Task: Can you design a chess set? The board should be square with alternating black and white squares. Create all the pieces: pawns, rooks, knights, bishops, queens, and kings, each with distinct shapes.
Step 5473:
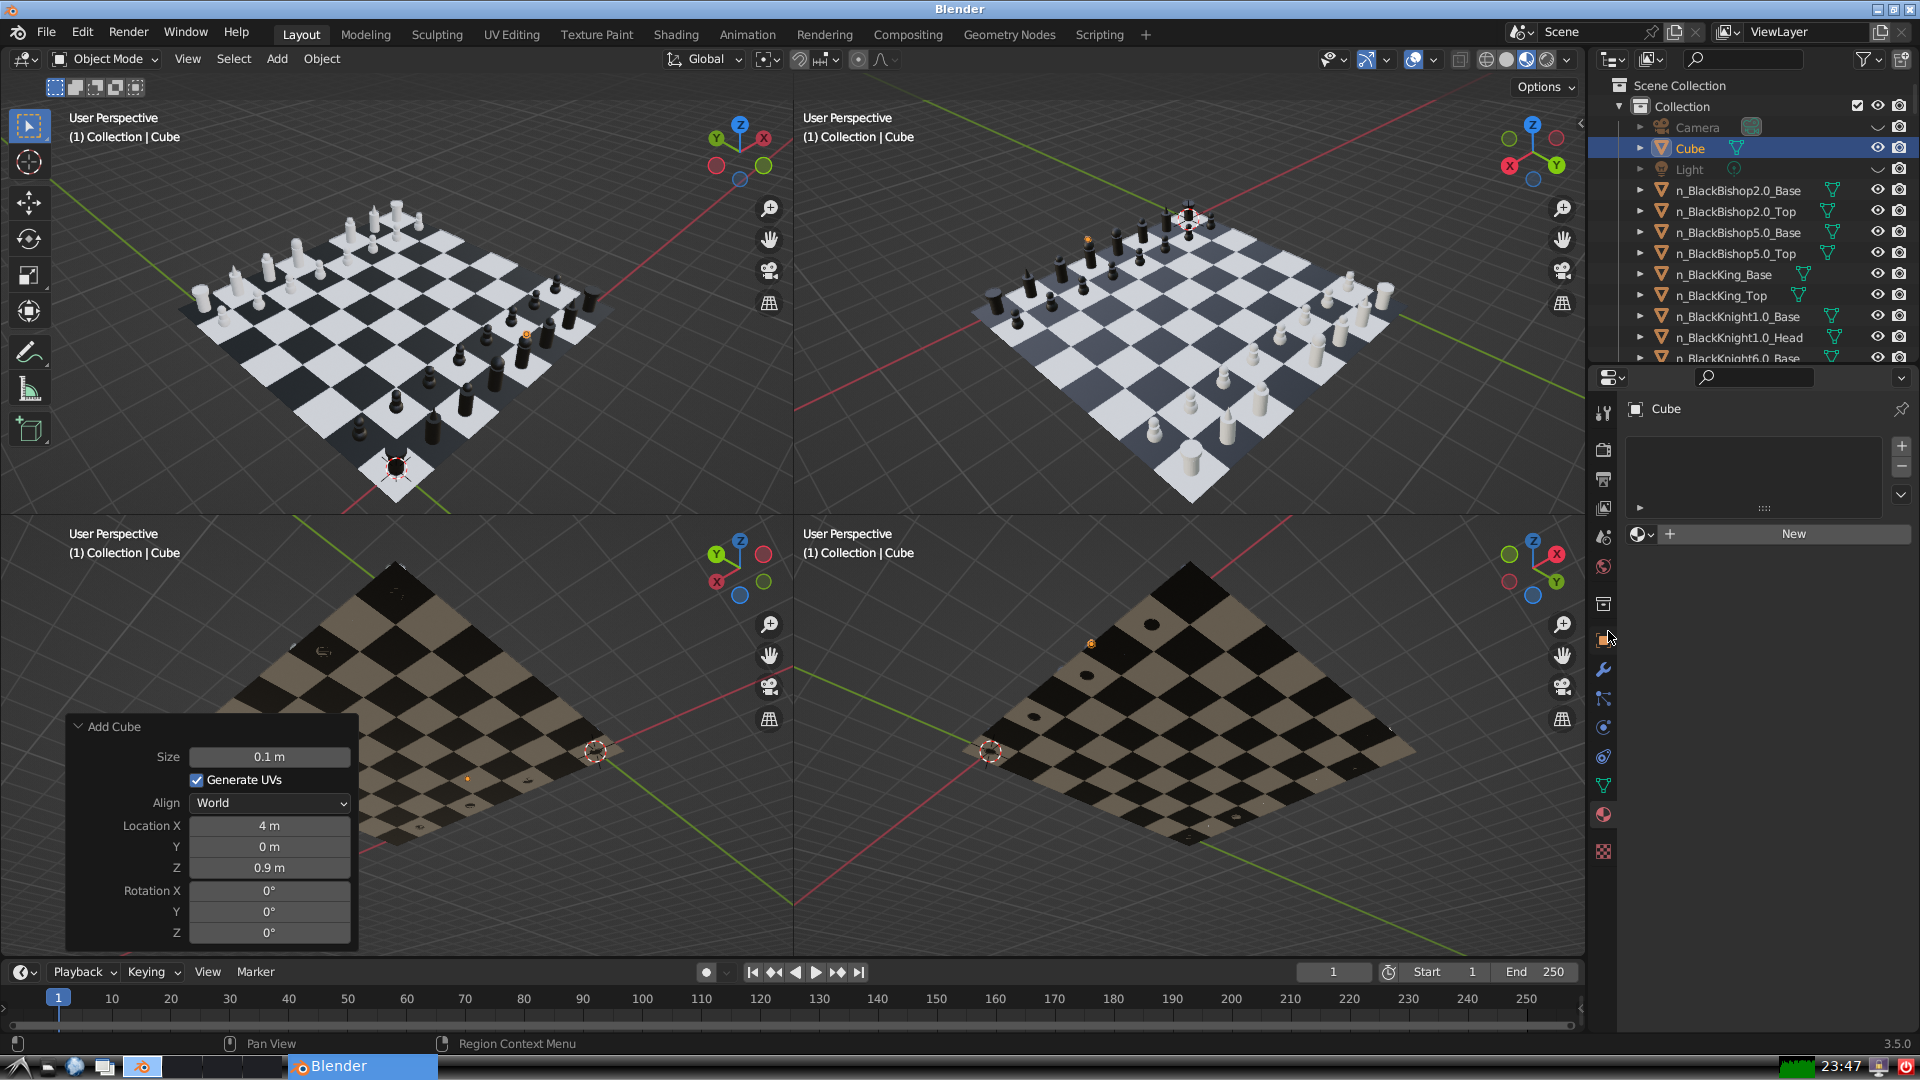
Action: click: no